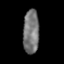
Tissue: prostate
Cell type: Myeloid cells
Senescence score: 0.7739
Nuclear area (px): 688
Mean DAPI intensity: 117.8125